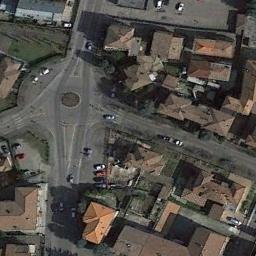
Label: roundabout